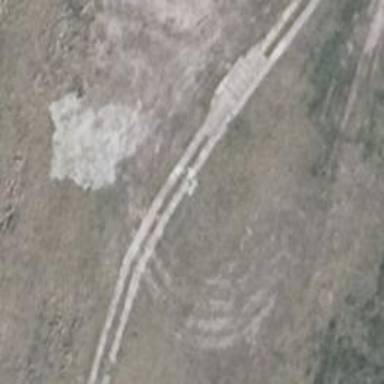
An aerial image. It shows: Concrete track with grade1 quality.